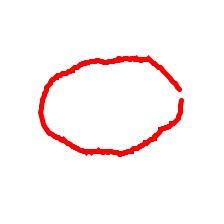
Shape: circle